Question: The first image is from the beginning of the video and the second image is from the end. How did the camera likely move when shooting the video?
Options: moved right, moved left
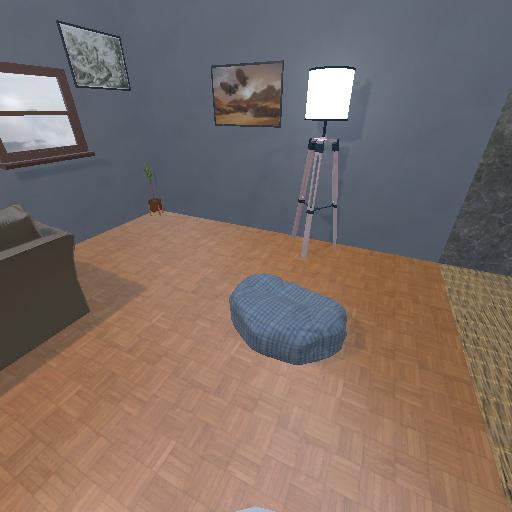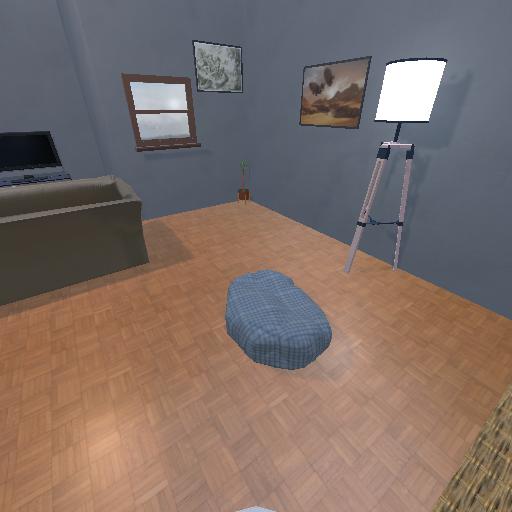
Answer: moved right